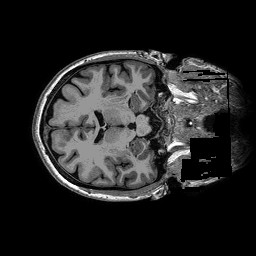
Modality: T1w
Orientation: axial
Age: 51
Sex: female